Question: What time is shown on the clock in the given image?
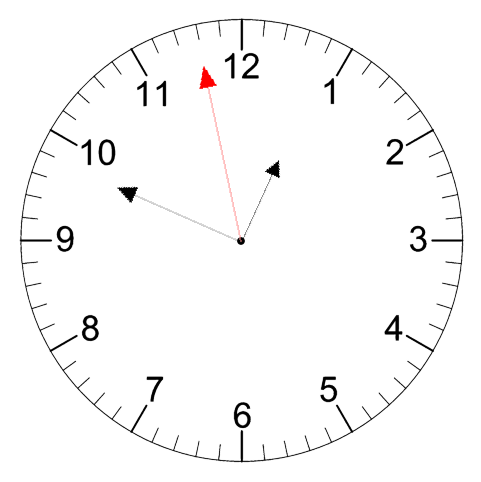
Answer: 12:48:58